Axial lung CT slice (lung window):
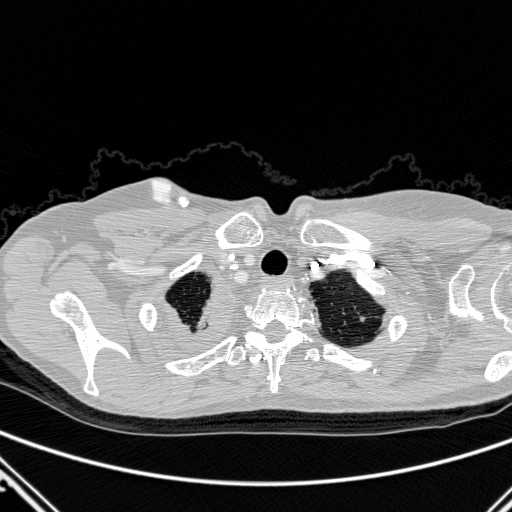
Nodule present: yes
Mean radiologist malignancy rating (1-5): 2.333